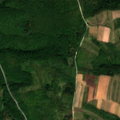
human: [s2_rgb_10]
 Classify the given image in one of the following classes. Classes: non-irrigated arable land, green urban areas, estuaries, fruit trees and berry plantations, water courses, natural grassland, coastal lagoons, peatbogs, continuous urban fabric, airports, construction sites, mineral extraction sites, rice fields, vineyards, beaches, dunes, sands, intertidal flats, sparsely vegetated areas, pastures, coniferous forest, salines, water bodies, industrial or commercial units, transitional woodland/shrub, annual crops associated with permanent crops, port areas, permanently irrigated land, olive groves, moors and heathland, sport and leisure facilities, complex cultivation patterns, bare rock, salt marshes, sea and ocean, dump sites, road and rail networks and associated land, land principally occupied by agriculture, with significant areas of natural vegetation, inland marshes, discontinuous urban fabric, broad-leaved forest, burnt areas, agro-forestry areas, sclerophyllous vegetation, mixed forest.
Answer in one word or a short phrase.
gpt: pastures, complex cultivation patterns, broad-leaved forest, mixed forest